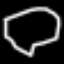
Label: octagon